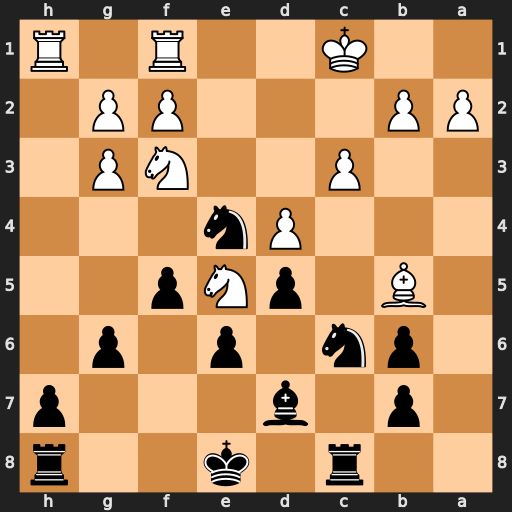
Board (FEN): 2r1k2r/1p1b3p/1pn1p1p1/1B1pNp2/3Pn3/2P2NP1/PP3PP1/2K2R1R
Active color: b
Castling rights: k
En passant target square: -
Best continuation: Nxe5 Nxe5 Bxb5